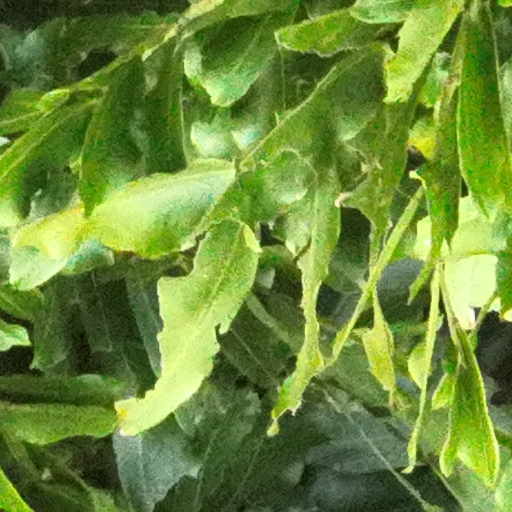
Species: Dipteryx oleifera
GBIF accepted scientific name: Dipteryx oleifera
Crown area (m\u00b2): 542.552